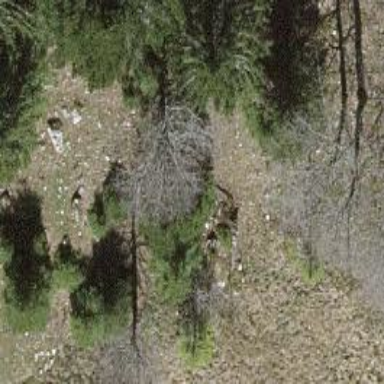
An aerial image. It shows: Single tag "natural: tree."